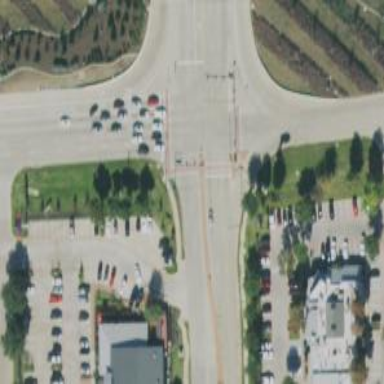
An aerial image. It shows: Marked crossing on footway.